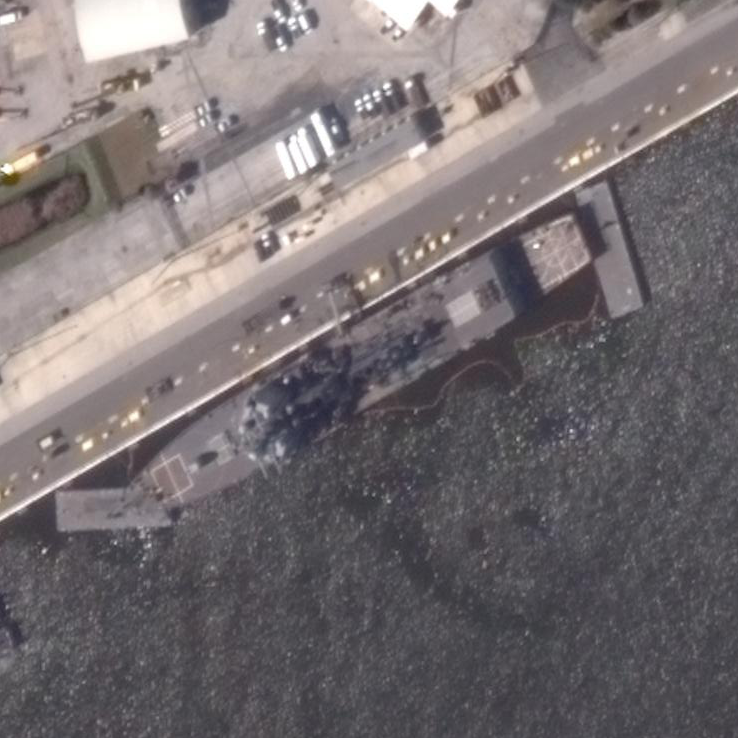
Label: destroyer